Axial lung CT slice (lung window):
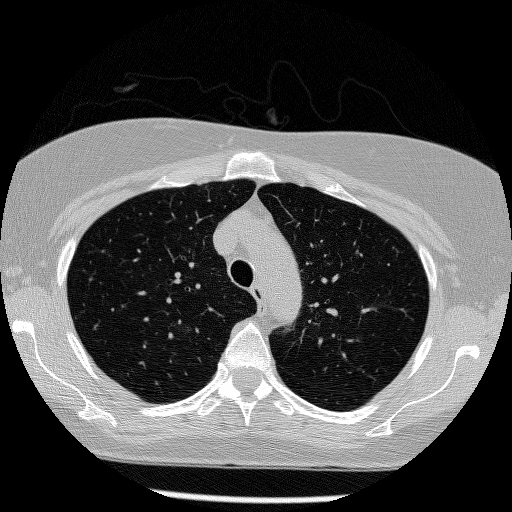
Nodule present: no